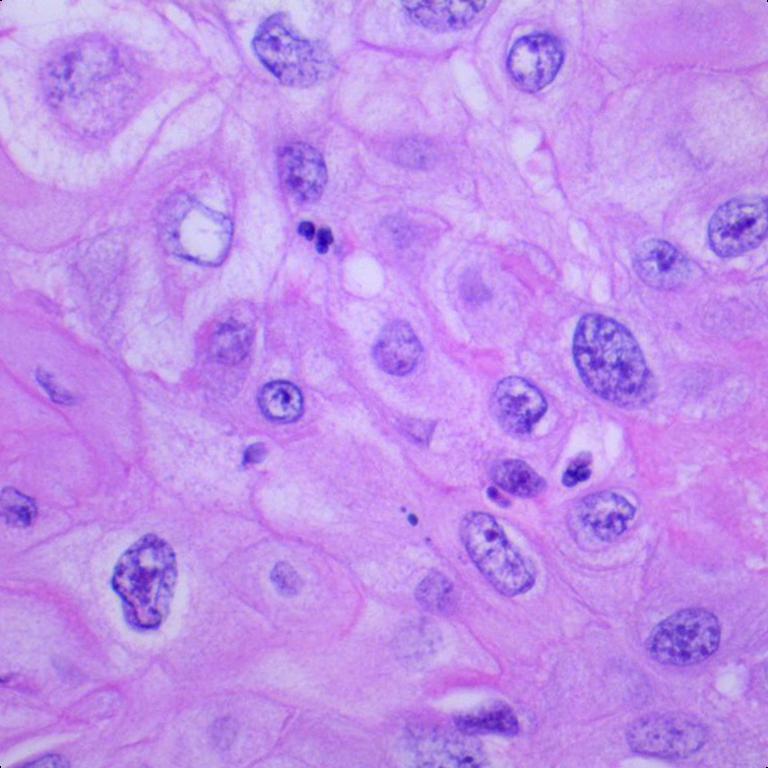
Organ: lung
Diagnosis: squamous carcinomas